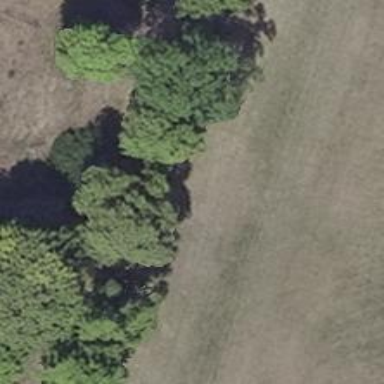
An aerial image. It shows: Row of deciduous broadleaved trees.